Question: I have no idea how to do image recognition, but I have to extract the red-outlined portion from below image and read the graph, supposing the following:
1 - Off Duty
2 - Sleeper Berth
3 - Driving
4 - On Duty
My program should read the graph and, in this example, show a result of 333333333111111222222222444444

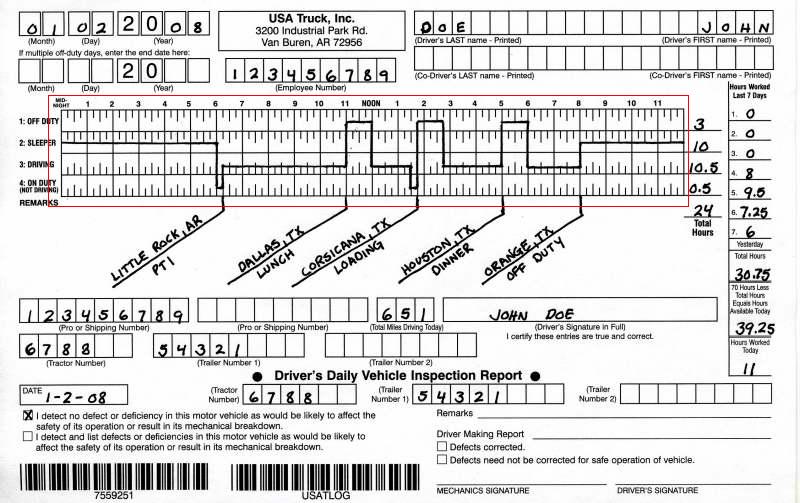
Answer: Assuming there are no alignment issues, you could divide the task as follows
1. cut the red box rectangle from scan
2. XOR the resulting image with the content of the same region of a blank document (this will attenuate the grid lines)
3. scan in the X direction
4. look for maximum in the Y direction
5. map the found Y values to ranges you require